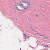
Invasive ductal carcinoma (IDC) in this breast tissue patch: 0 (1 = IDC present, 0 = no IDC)